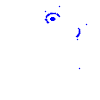
Particle: pion